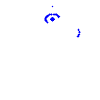
Particle: kaon